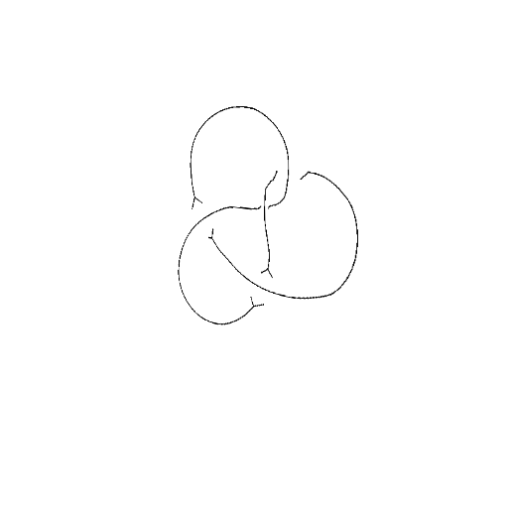
Crossing number: 4